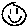
Label: smiley face